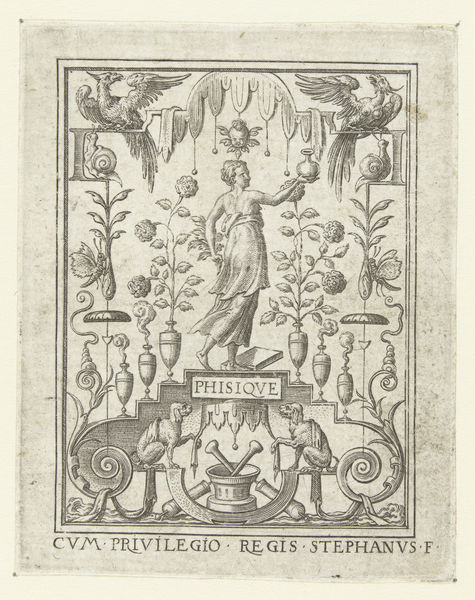
Titel: Fysica
Künstler: Etienne Delaune
Standort: Amsterdam
Institution: Rijksmuseum
Schlagwörter: femme, gravure, fleur, chevaux, fille, oiseau, oiseaux, image, physique, phisique